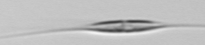
Label: Cylindrotheca